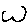
Label: tree